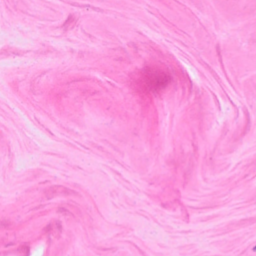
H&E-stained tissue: Breast